Question: '''
from array import *
alphabets = array('u', [])
lettersRange = int(input("Enter how many letters do you want to enter "))
for i in range(lettersRange):
addLetter = input("Enter Alphabet ")
alphabets.append(addLetter)
print("alphabets that you've entered are ", alphabets)
for i in range(len(alphabets)):
print(alphabets[i])
searchLetter = input("enter the letter to search if its is available or not")
count = 0
for i in alphabets:
if i == searchLetter:
print('The Letter "',searchLetter,'" is available and it's position is',count )
else:
print("Letter Not found")
break
count += 1
'''
Enter how many letters do you want to enter 3
Enter Alphabet A
Enter Alphabet B
Enter Alphabet C
alphabets that you've entered are array('u', 'ABC')
A
B
C
enter the letter to search if its is available or notB
Not found

Also I have attached my output image
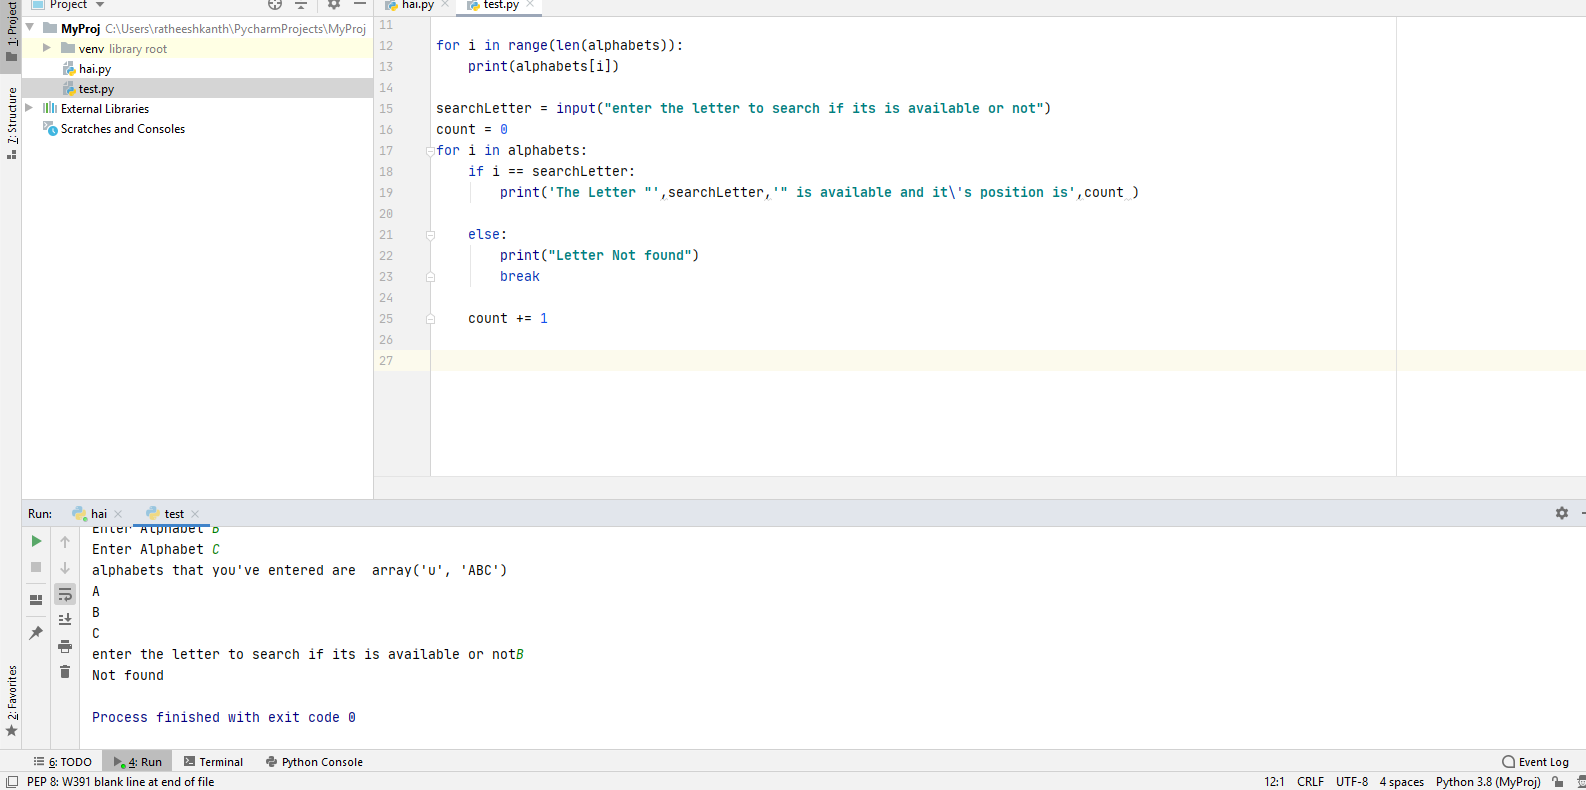
Answer: Remove the 'break', and it will find it. Here is a slightly better code. I have made changes to yours.
'''
from array import *
alphabets = array('u', [])
lettersRange = int(input("Enter how many letters do you want to enter "))
for i in range(lettersRange):
addLetter = input("Enter Alphabet ")
alphabets.append(addLetter)
print("alphabets that you've entered are ", alphabets)
for i in range(len(alphabets)):
print(alphabets[i])
searchLetter = input("enter the letter to search if its is available or not")
count = 0
for i in alphabets:
if i == searchLetter:
print('The Letter "',searchLetter,'" is available and it's position is',count )
break
count += 1
if(count==len(alphabets)):
print("Not Found")
'''